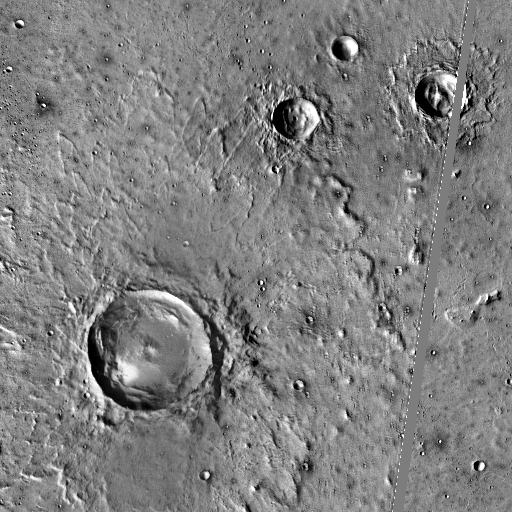
Crater classes present: Background, Other, Layered, Secondary